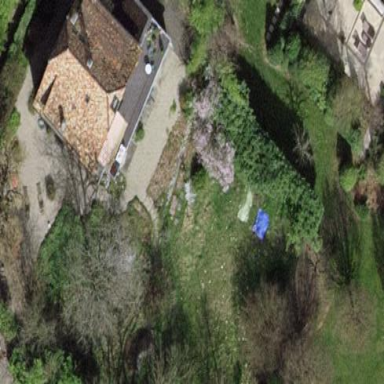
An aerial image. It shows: Garden surrounded by fence.